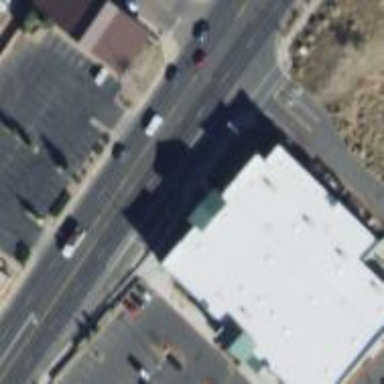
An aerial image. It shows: Outdoor shop located within building.